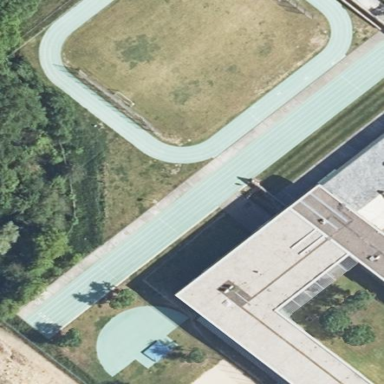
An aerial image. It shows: Tartan track in leisure land.